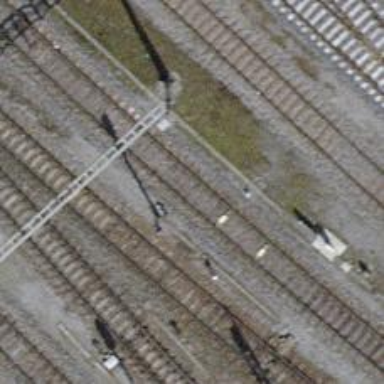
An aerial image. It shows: Railway signal.